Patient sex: M
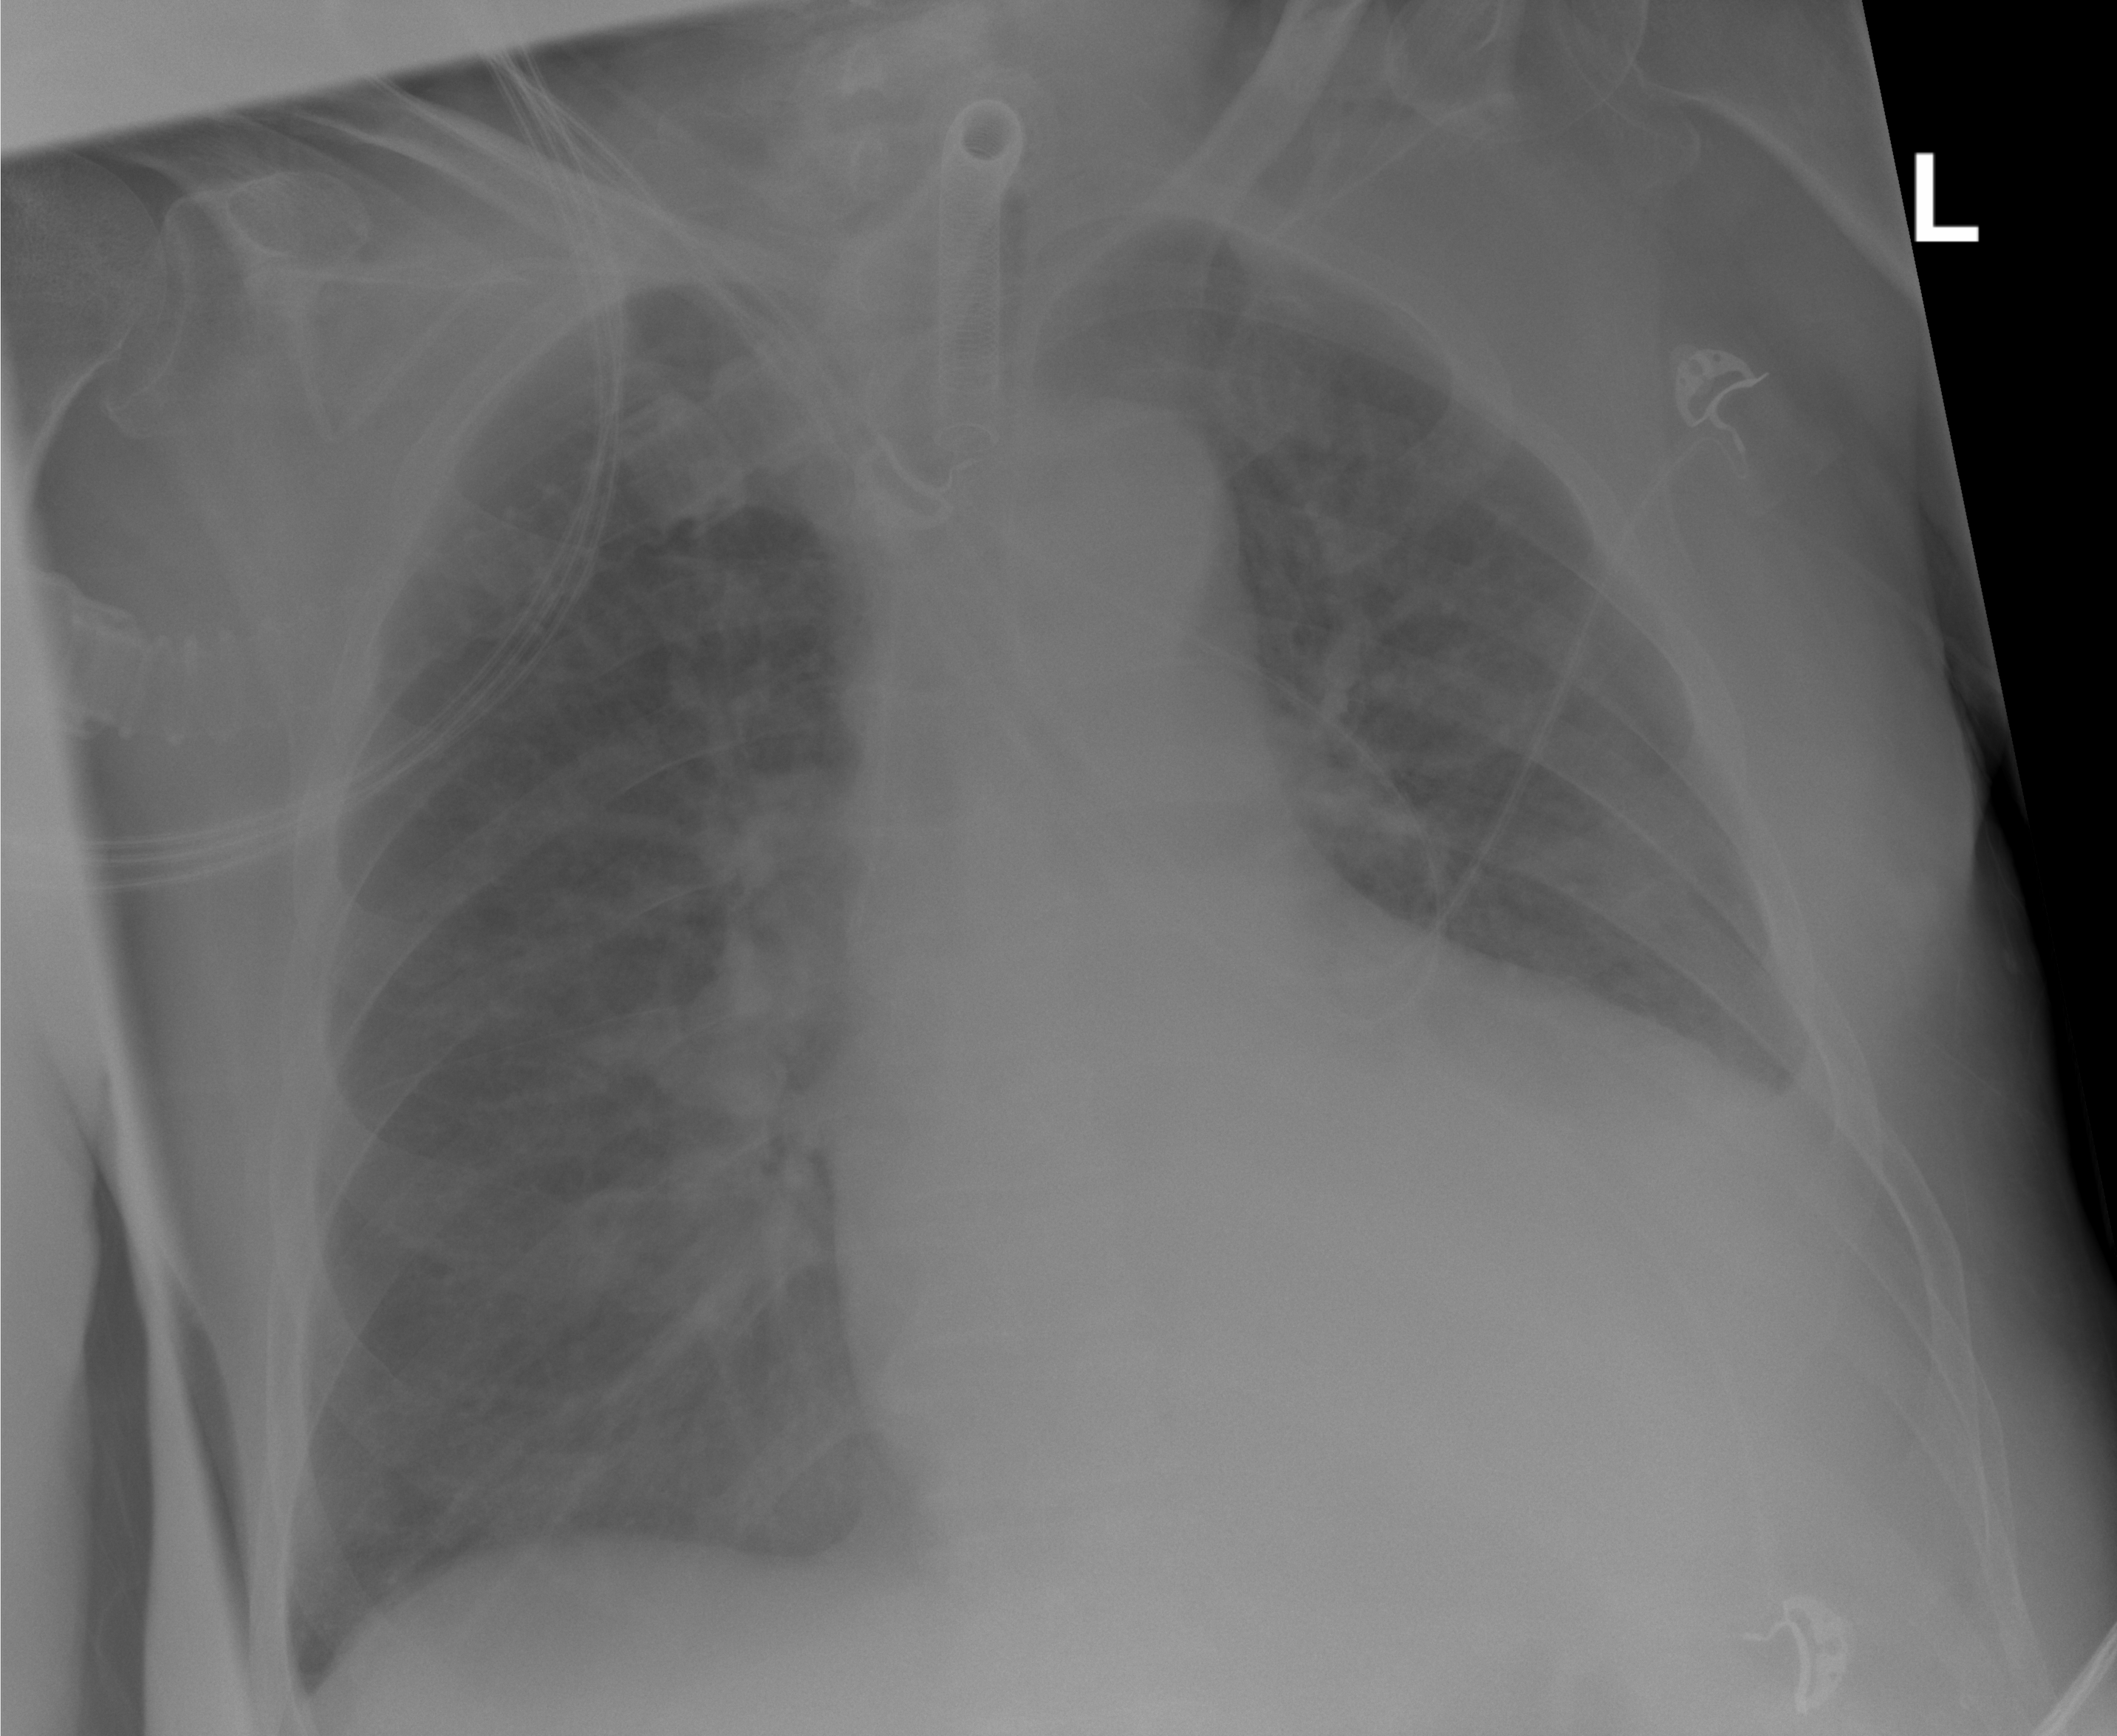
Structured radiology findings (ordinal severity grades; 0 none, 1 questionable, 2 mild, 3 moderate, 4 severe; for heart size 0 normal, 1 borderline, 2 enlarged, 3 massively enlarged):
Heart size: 2
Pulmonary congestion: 2
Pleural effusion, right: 2
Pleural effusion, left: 2
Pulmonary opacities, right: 1
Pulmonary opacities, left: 1
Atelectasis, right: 2
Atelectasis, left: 2